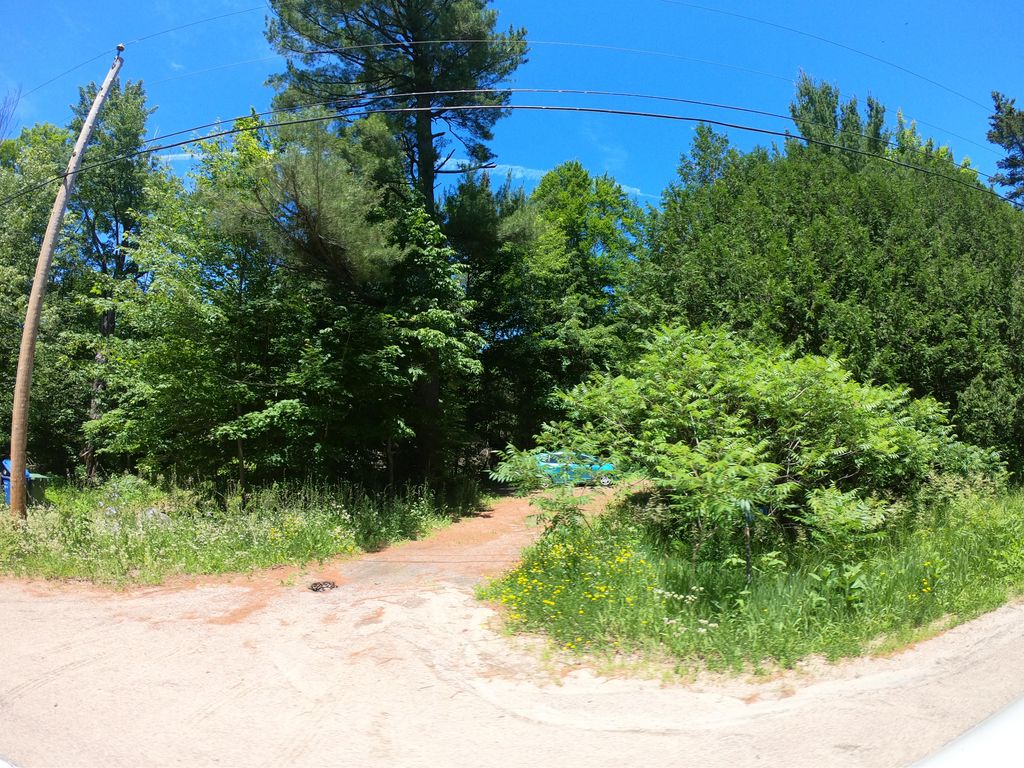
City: ottawa-gatineau